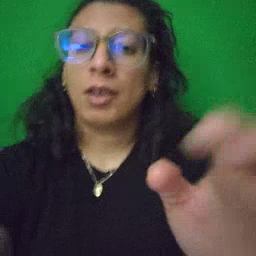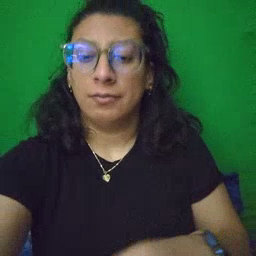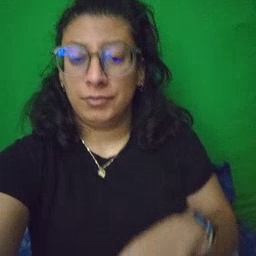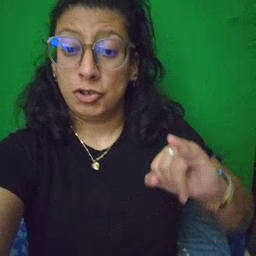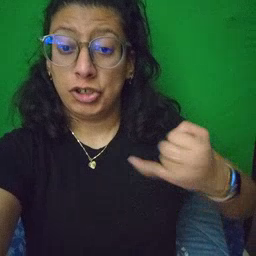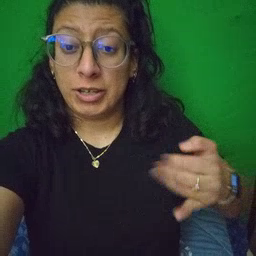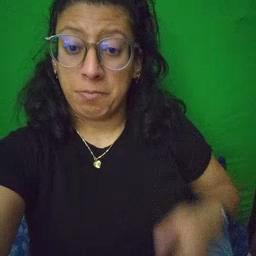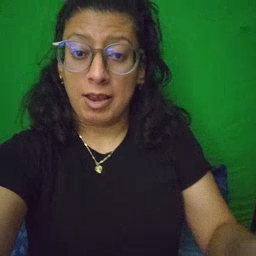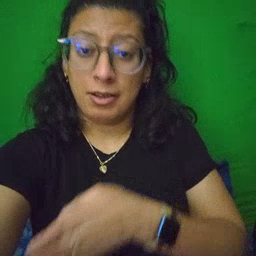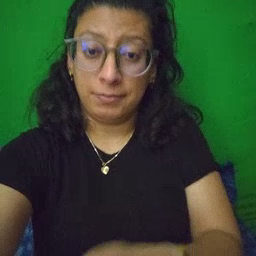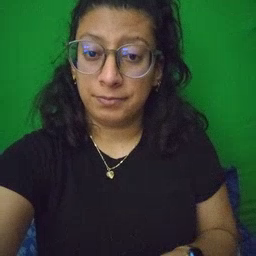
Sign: jeans